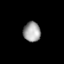
Tissue: lung
Cell type: Endothelial cells
Senescence score: 0.5735
Nuclear area (px): 334
Mean DAPI intensity: 161.042